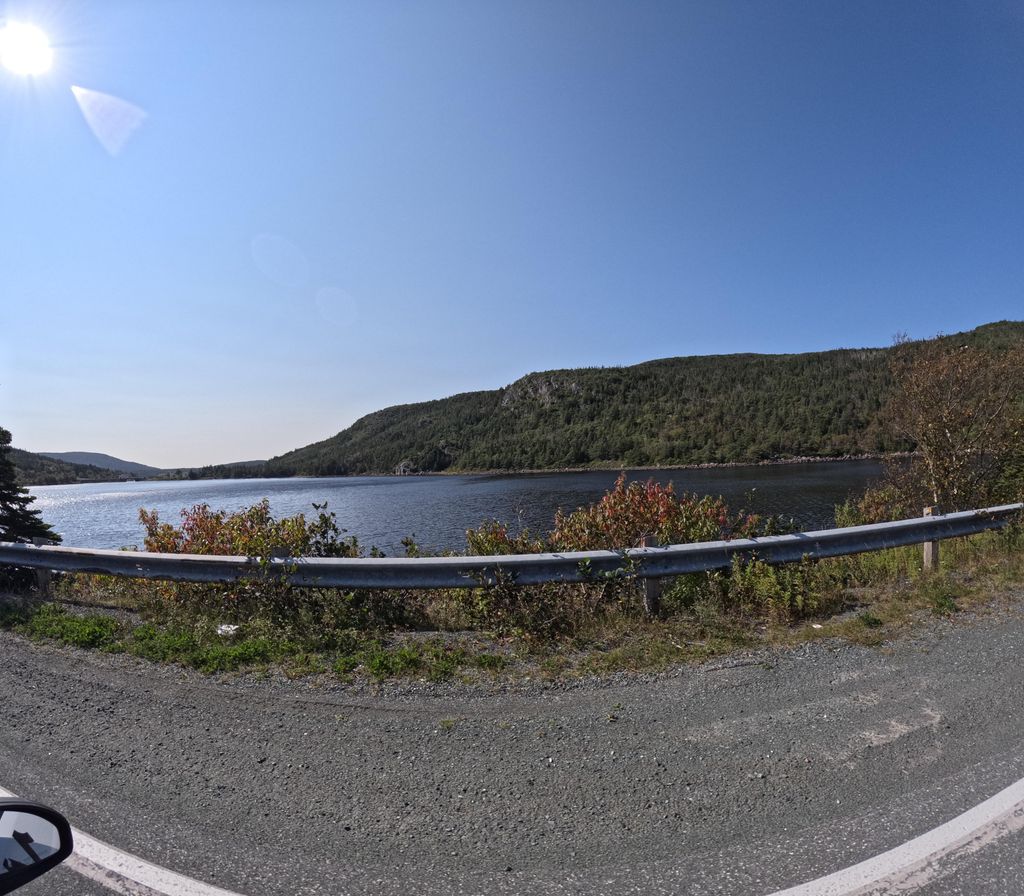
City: st_johns